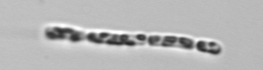
Label: Dactyliosolen_fragilissimus